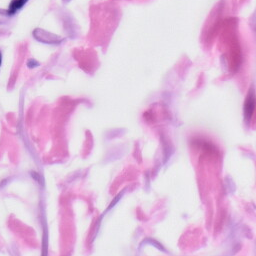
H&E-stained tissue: Skin